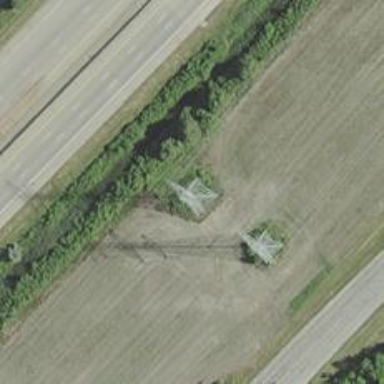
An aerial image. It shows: Power tower.